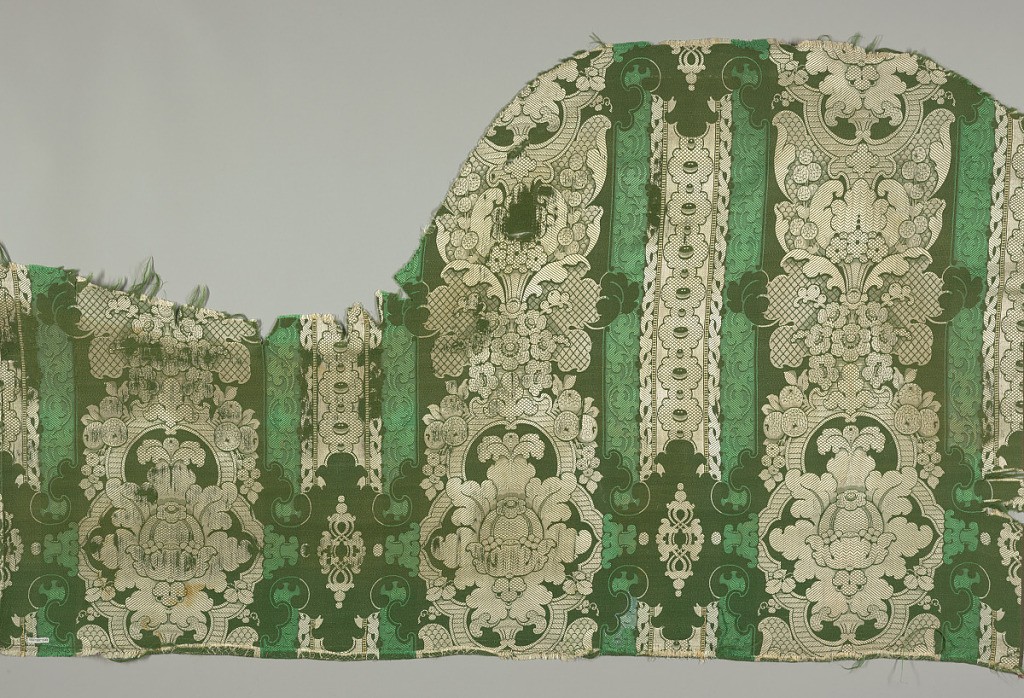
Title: Textile
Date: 1850–1865
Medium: silk, wool Technique: compound satin weave
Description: Irregularly cut pieces possibly intended for a sofa in bright and dark green and white. Large-scale design shows stylized symmetrical leaf and flower motifs within broad vertical stripes which are separated by bright green stripes containing arabesques and row of cabochon forms in dark green and white.